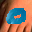
Label: 0